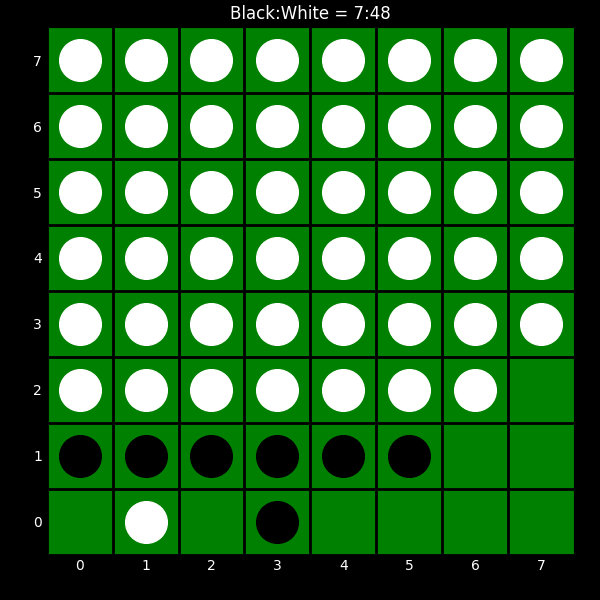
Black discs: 7
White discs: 48